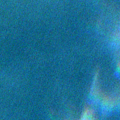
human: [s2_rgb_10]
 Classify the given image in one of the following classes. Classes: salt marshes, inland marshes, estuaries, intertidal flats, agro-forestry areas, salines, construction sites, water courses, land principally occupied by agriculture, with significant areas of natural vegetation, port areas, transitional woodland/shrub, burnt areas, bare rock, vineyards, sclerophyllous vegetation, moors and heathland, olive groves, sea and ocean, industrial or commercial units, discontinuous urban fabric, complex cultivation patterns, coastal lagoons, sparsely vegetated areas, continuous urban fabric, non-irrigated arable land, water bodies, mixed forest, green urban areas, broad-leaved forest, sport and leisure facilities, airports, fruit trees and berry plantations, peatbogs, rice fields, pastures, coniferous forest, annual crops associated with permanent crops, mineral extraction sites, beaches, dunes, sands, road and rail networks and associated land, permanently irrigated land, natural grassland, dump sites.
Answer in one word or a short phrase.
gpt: sea and ocean